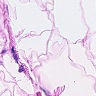
Metastatic tissue present: no